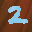
Label: 2